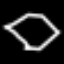
Label: octagon